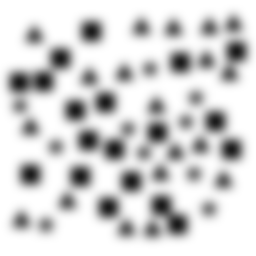
Squares: 19
Triangles: 19
Stars: 10
Total shapes: 48